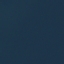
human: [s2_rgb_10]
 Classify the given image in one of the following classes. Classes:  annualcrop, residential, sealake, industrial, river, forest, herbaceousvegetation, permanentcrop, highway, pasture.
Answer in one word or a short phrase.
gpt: SeaLake